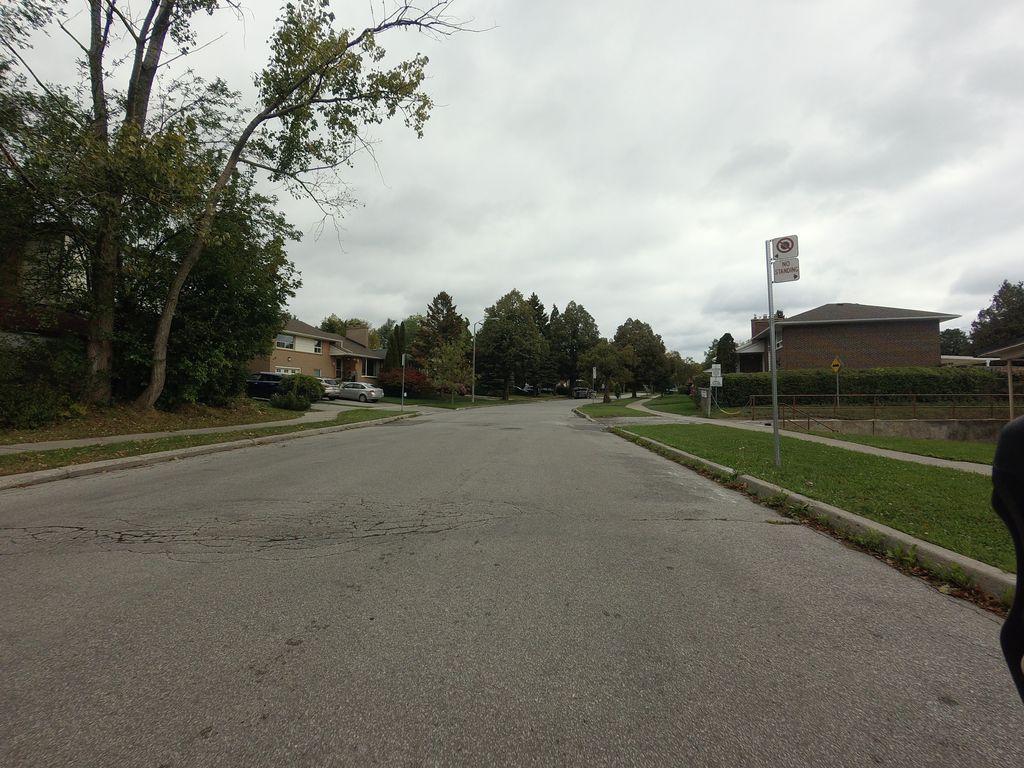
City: toronto